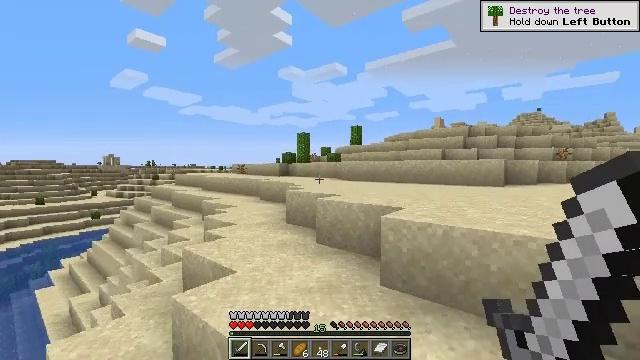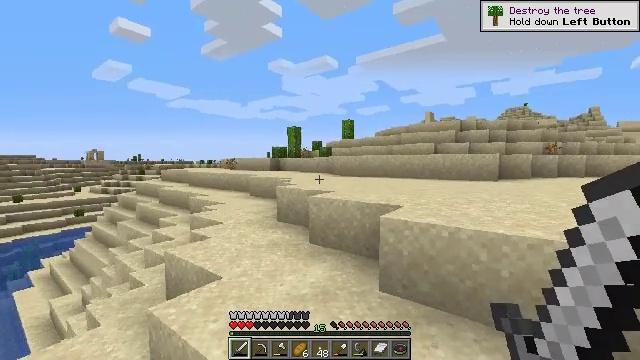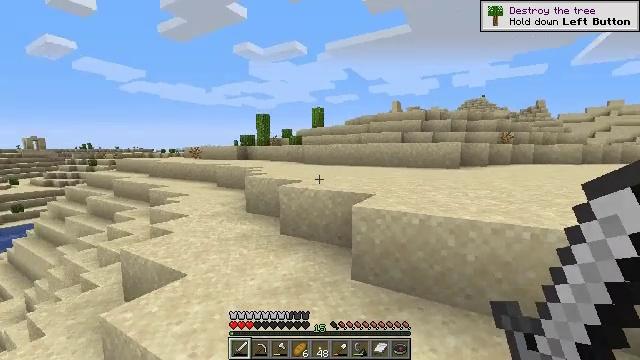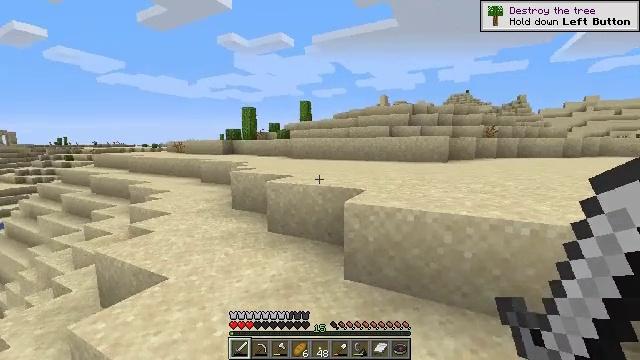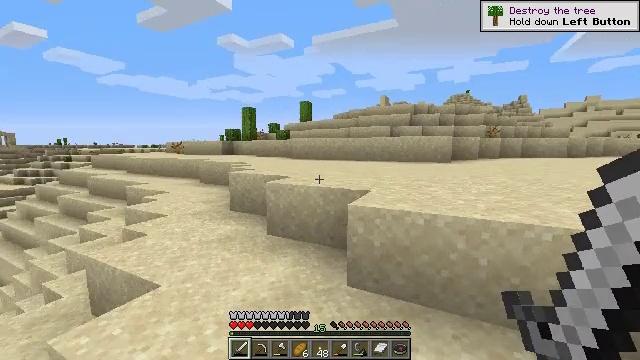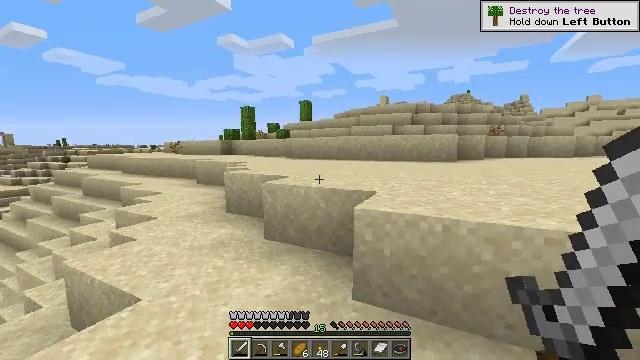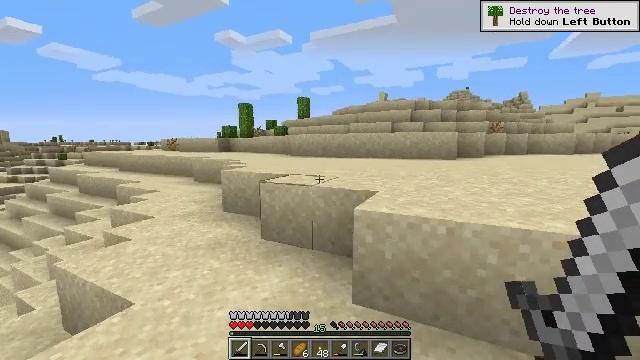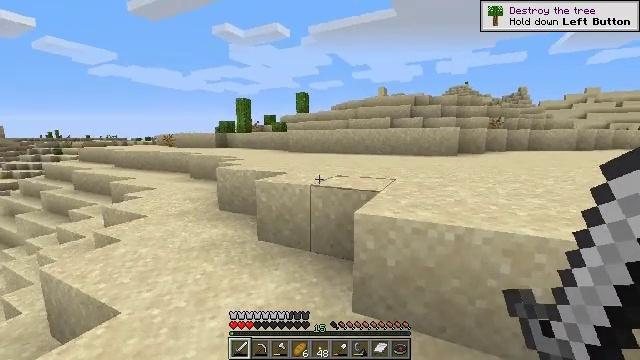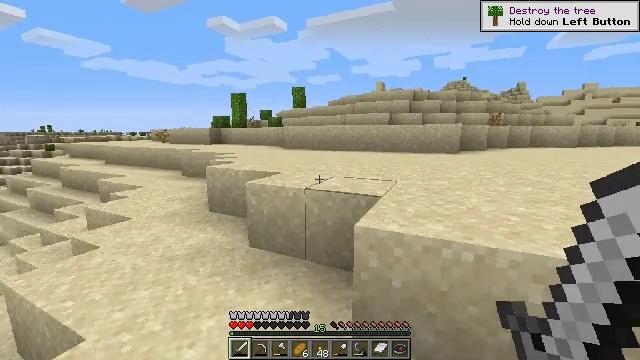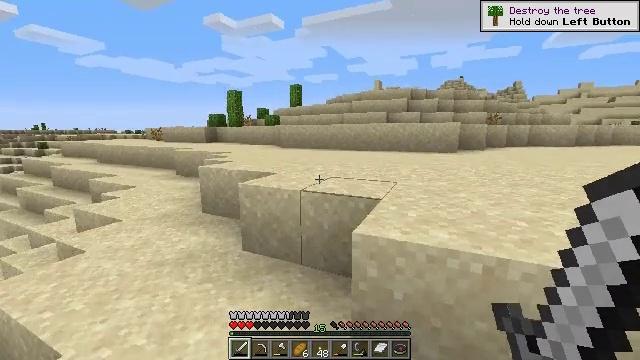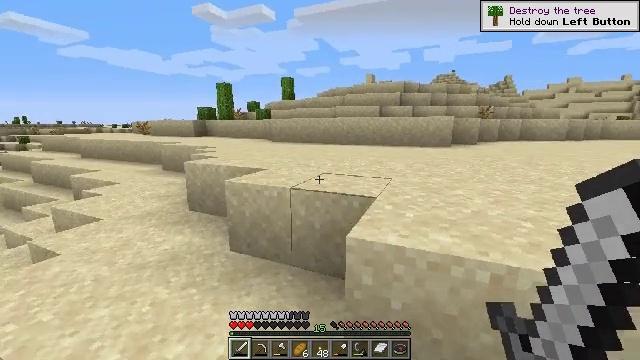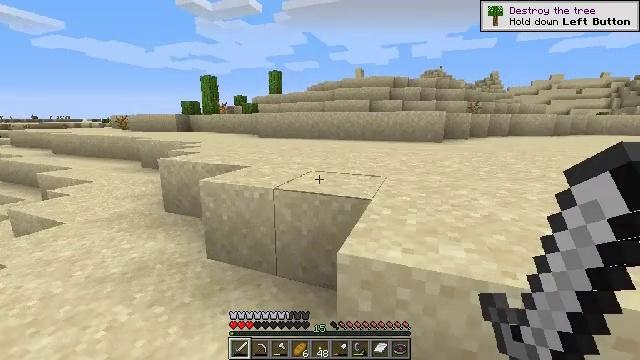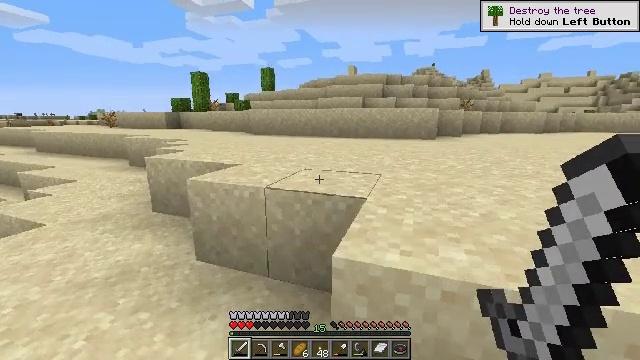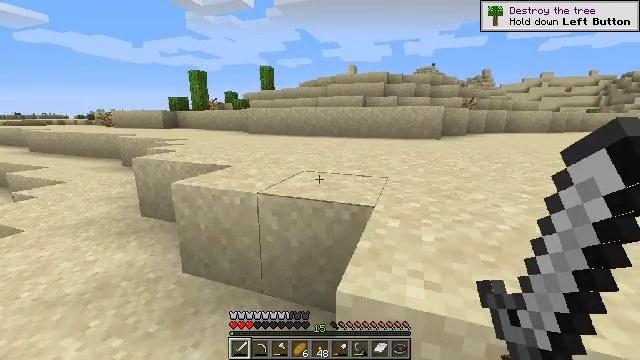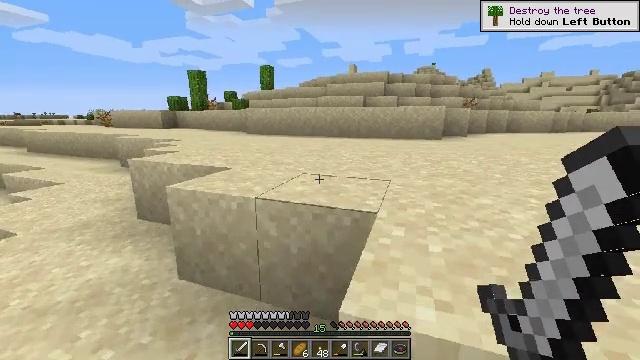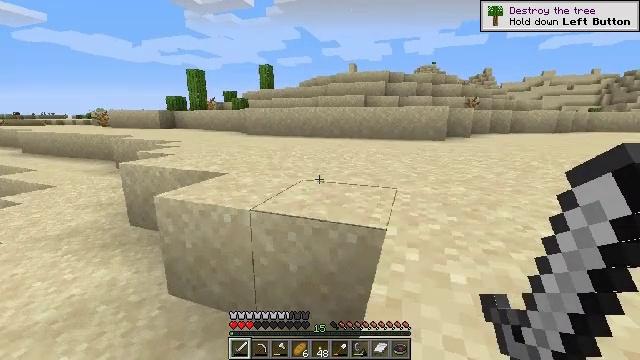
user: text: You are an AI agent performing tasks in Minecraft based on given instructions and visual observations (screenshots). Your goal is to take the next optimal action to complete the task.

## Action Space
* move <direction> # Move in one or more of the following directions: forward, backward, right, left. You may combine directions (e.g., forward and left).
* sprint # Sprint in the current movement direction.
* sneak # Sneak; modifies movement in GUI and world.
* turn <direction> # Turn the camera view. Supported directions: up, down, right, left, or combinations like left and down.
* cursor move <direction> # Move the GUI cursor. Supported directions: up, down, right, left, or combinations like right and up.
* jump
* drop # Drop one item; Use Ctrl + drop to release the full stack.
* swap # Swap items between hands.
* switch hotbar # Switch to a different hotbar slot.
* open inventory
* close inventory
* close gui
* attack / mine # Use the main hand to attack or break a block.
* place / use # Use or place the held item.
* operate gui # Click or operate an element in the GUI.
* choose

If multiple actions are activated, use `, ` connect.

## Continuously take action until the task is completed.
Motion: motion action
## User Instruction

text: Harvest sugar cane from the plant.
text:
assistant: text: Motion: move forward, turn right and down
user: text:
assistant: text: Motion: move forward, turn right and down
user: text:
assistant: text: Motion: move forward, turn right and down
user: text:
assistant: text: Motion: move forward
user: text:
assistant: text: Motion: move forward
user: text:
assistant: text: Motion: move forward
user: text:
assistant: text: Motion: move forward
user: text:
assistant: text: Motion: move forward
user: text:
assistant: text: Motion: move forward
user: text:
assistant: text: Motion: move forward, turn right and down
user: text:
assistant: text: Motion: move forward, turn right and down
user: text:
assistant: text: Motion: move forward, turn right
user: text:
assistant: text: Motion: move forward
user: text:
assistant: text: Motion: move forward
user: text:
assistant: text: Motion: move forward
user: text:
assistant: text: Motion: move forward
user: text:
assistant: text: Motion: move forward
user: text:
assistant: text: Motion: move forward
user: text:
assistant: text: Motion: move forward
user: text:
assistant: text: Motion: move forward
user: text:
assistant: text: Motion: move forward
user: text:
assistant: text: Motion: move forward
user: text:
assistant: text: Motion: move forward
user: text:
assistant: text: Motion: move forward
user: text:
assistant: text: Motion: move forward
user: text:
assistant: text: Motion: move forward
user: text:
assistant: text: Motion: move forward
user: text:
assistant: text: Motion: move forward, jump
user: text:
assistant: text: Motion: move forward, jump
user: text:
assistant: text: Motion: move forward, jump